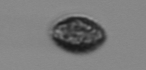
Label: Pseudochattonella_farcimen